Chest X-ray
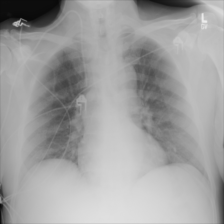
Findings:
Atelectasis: negative
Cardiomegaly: negative
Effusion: negative
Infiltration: negative
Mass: negative
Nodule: negative
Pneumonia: negative
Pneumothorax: negative
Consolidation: negative
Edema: negative
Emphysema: negative
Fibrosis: negative
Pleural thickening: negative
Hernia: negative